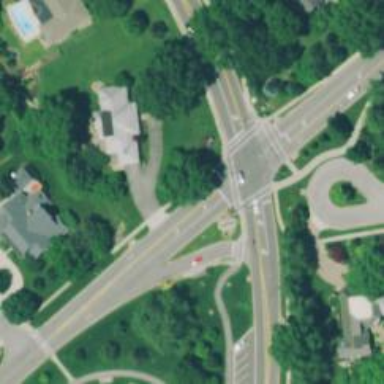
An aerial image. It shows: Solid crossing edge road marking.